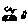
Label: car